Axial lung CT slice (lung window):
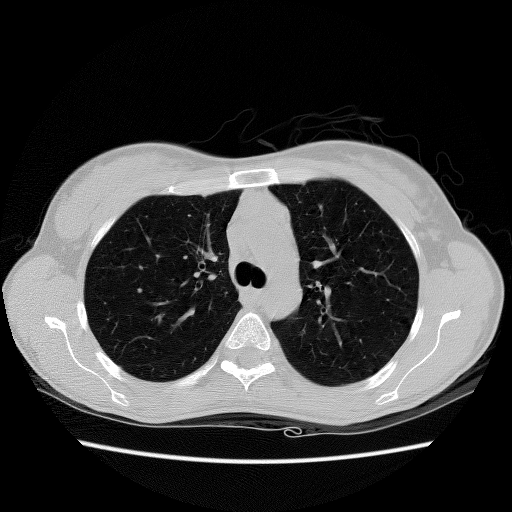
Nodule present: no